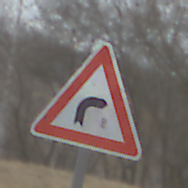
Verkehrszeichen: KurveRechts
Umgebung: Outdoor, Nature
Tageszeit: MorningAfternoon
Wetter: PartlyCloudy
Licht: Natural
Jahreszeit: Autumn
Kontrast: LowContrast